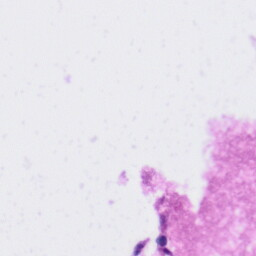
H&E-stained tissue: Tonsil